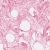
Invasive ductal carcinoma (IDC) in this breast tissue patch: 0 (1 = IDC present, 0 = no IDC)